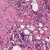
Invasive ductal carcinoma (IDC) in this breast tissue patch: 0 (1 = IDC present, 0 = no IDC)